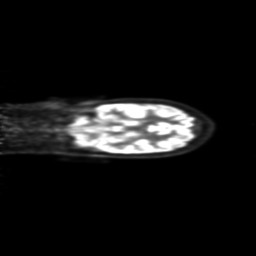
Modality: PET
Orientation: coronal
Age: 60
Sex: male
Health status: ill